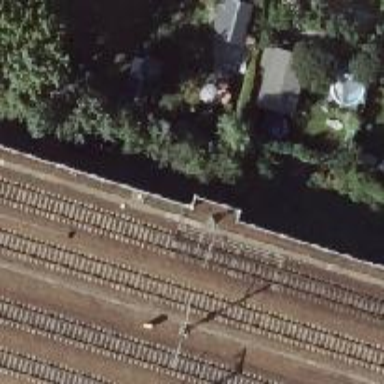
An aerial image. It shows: Railway switch with the turnout pointing to the right.